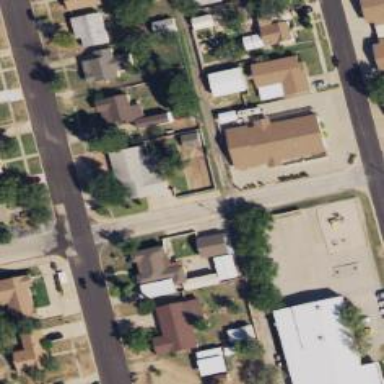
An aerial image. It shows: Alley classified as service road.